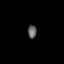
Tissue: prostate
Cell type: NK cells
Senescence score: 0.7606
Nuclear area (px): 112
Mean DAPI intensity: 99.143